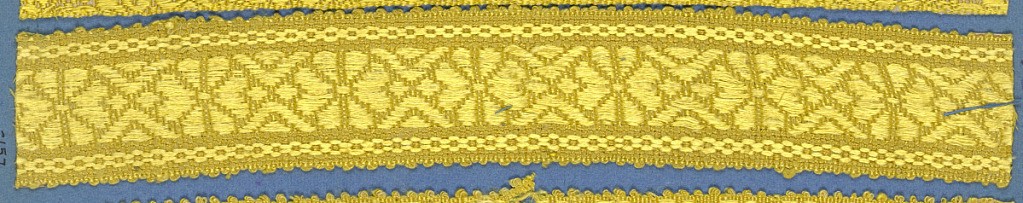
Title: Trimming
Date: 19th century
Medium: silk Technique: woven
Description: Yellow trimming fragment in a design of a central band with eight-petal flowers separated by chevrons between chain borders; picot edges.